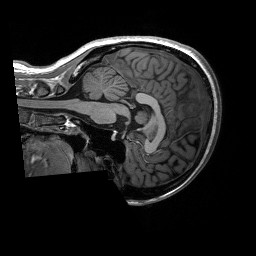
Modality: T1w
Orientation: sagittal
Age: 25
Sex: female
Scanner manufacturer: siemens
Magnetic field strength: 3 T
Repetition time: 2.53 s
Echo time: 0.00227 s